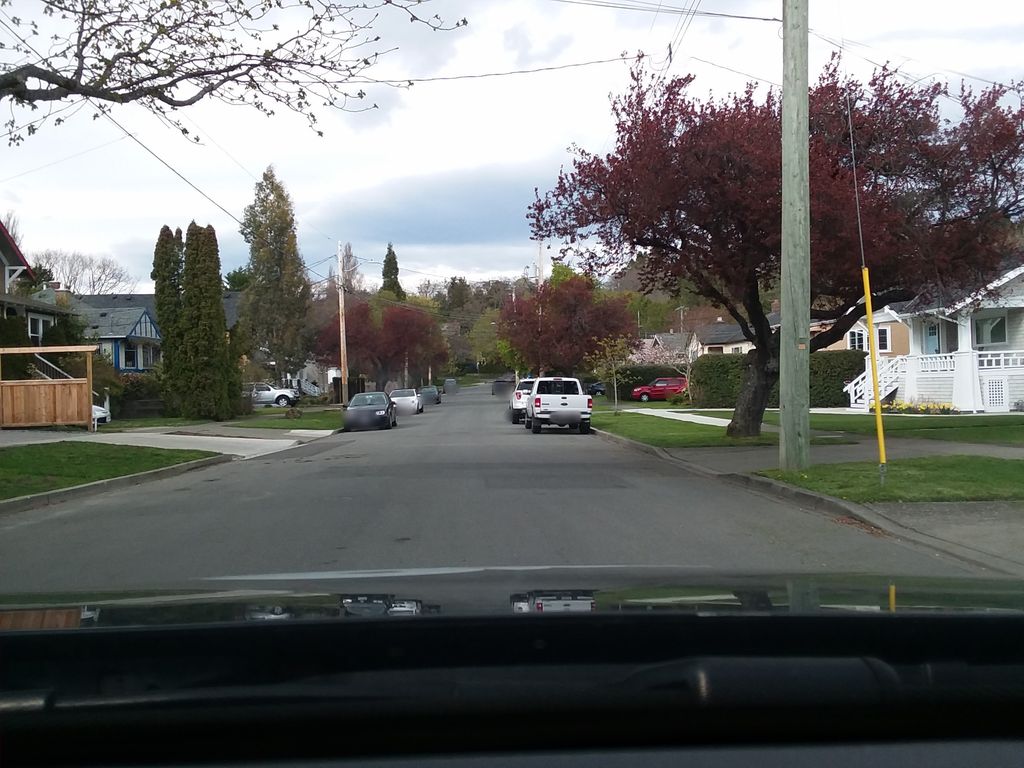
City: victoria